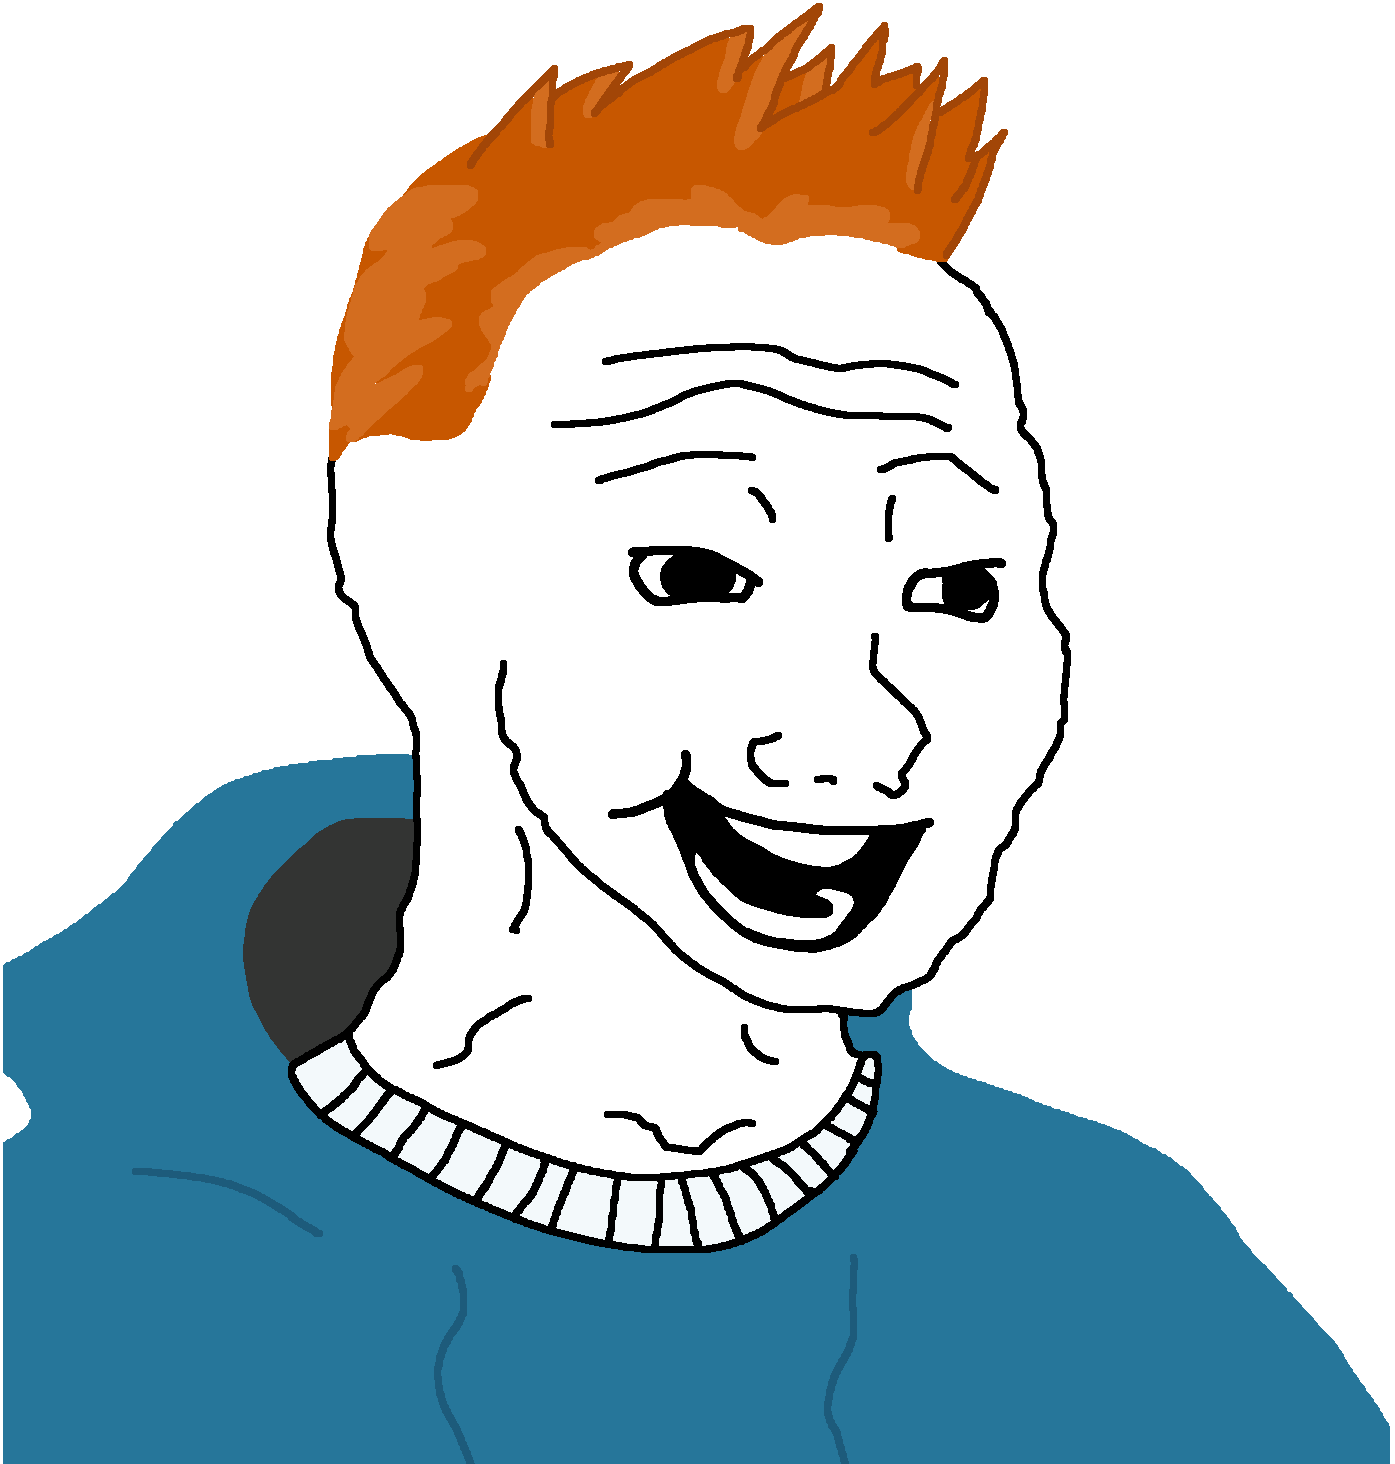
Label: 5_Bloomer